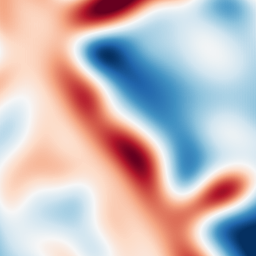
Category: multiscale
Decomposition family: log
Decomposition parameters: sigma: 20
Upsampling method: fft_zeropad
Upsampling parameters: scale: 8
Upsampling scale: 8